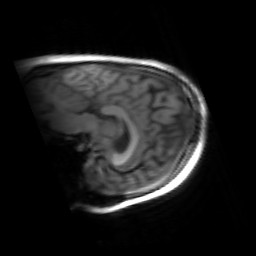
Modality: inplaneT1
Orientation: sagittal
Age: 23
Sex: male
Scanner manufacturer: siemens
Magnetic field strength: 3 T
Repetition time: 1.2 s
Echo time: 0.00251 s